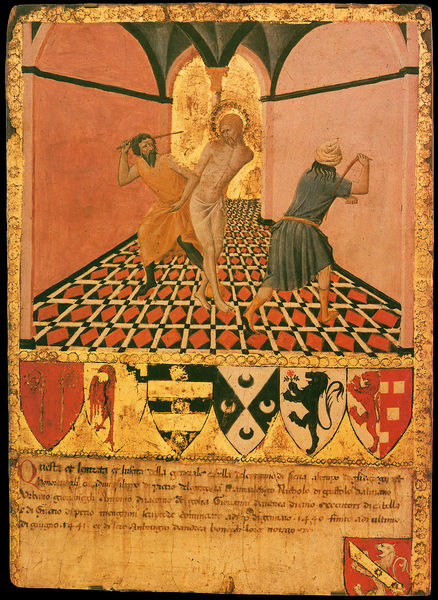
Titel: Geißelung Christi
Künstler: Giovanni d’Ambrogio
Institution: Köln, Wallraf-Richartz-Museum
Schlagwörter: adler, nackt, weiß, menschen, männer, raum, schwarz, säule, rot, wand, kleidung, innenraum, gitter, gold, stock, schrift, rundbogen, bögen, blut, zentralperspektive, fliesen, text, schläge, kapitell, wappen, heiligenschein, nimbus, christus, jesus, wunden, fluchtpunkt, löwe, jesu, goldgrund, tunnel, buchmalerei, kreuzweg, bodenmosaik, geiselung, auspeitschung, hiebe, schäge